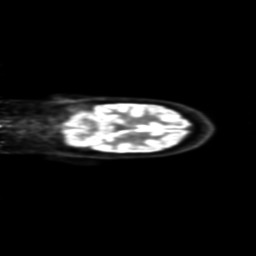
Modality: PET
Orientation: coronal
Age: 34
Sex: male
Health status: ill